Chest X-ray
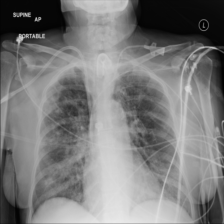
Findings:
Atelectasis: negative
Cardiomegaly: negative
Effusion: negative
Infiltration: negative
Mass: negative
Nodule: negative
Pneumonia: negative
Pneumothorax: negative
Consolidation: positive
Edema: negative
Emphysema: negative
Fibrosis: negative
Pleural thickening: negative
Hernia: negative